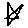
Label: star